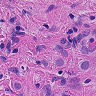
Metastatic tissue present: yes